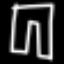
Label: pants